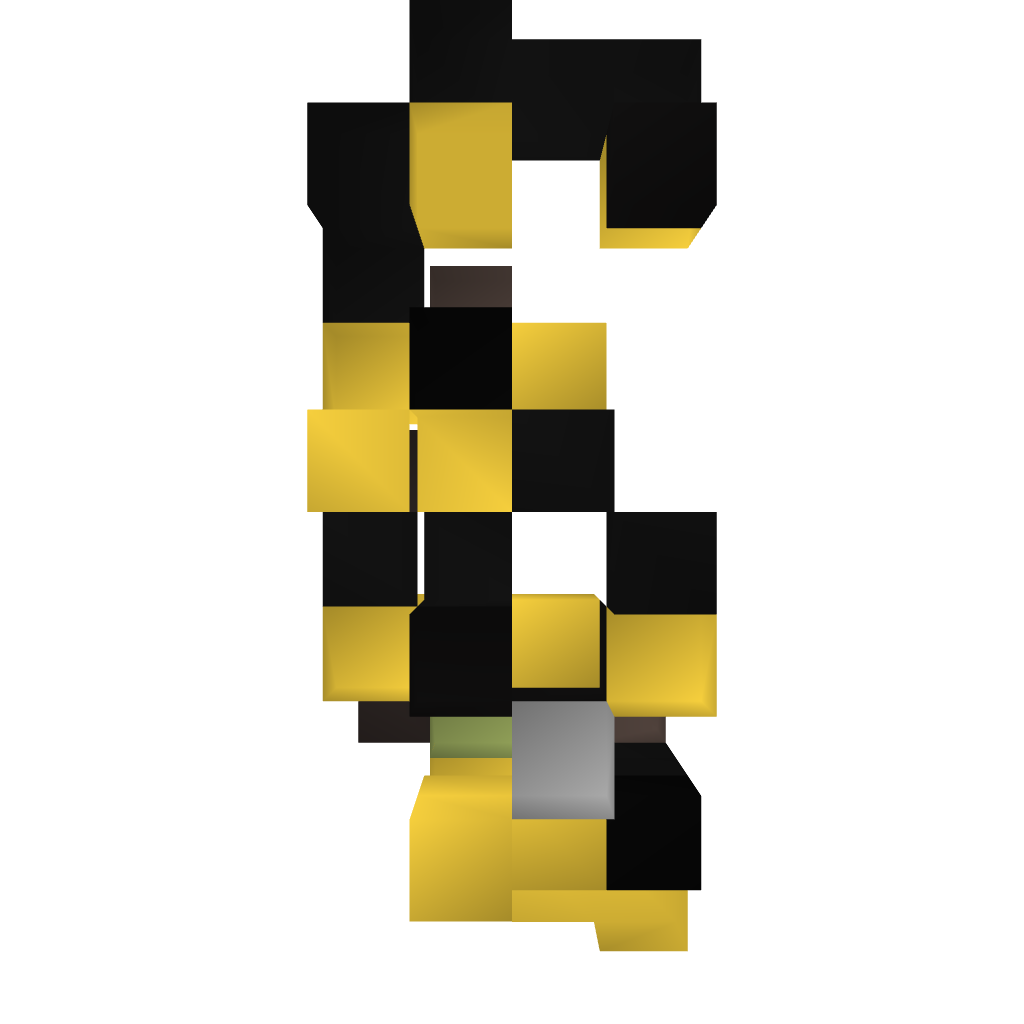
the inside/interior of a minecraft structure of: Casino Machine 01